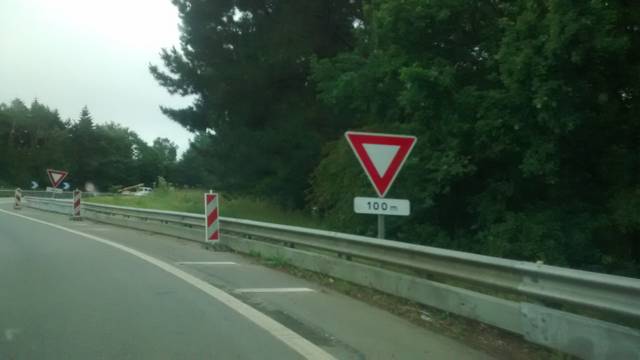
Region: France
Coordinates: 48.125, -1.719